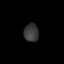
Tissue: lung
Cell type: Epithelial cells
Senescence score: 0.2362
Nuclear area (px): 258
Mean DAPI intensity: 57.81